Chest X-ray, PA view. Patient: 37 years old, sex M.
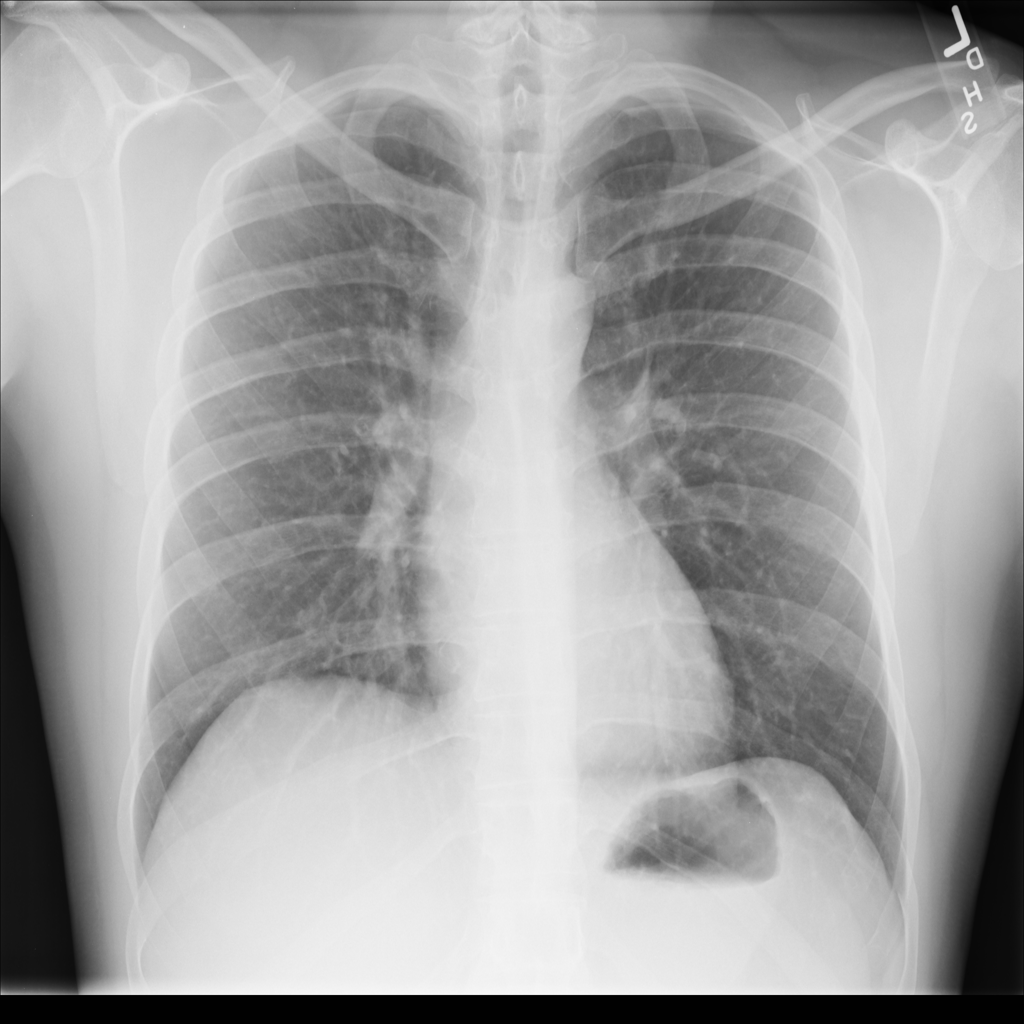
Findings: No Finding